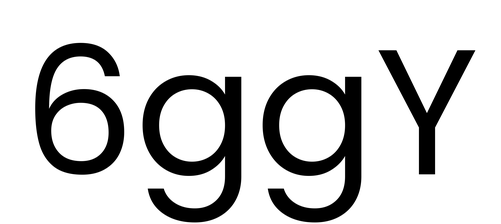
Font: Poppins-Regular